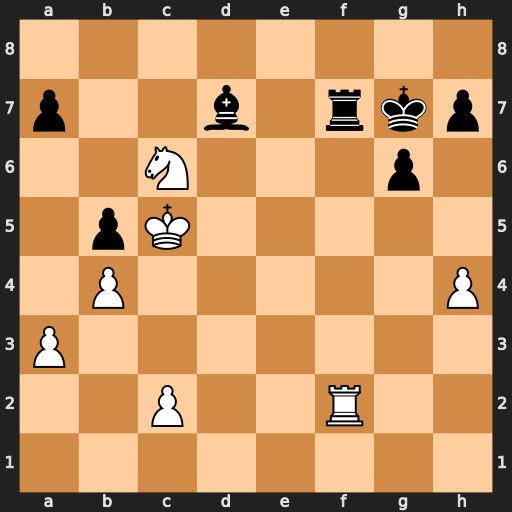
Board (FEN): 8/p2b1rkp/2N3p1/1pK5/1P5P/P7/2P2R2/8
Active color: w
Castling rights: -
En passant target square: -
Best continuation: Rxf7+ Kxf7 Ne5+ Ke7 Nxd7 Kxd7 Kxb5